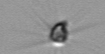
Label: Calciopappus